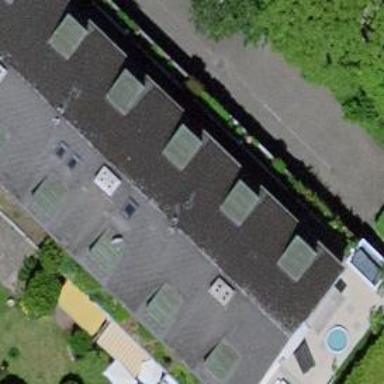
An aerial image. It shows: Residential building with gabled roof oriented across.